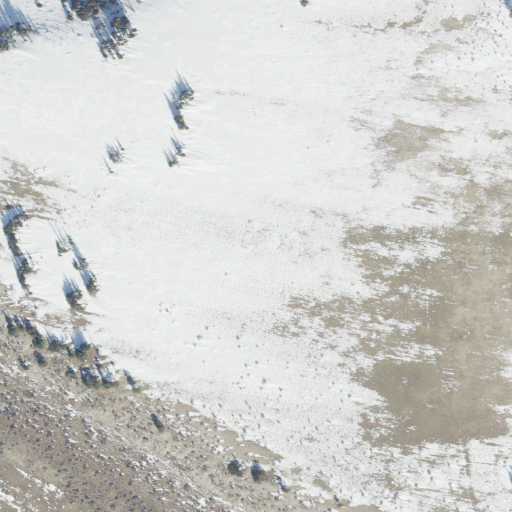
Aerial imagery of mountain in Utah named Cox Knoll containing shrub, grassland, evergreen forest, and deciduous forest